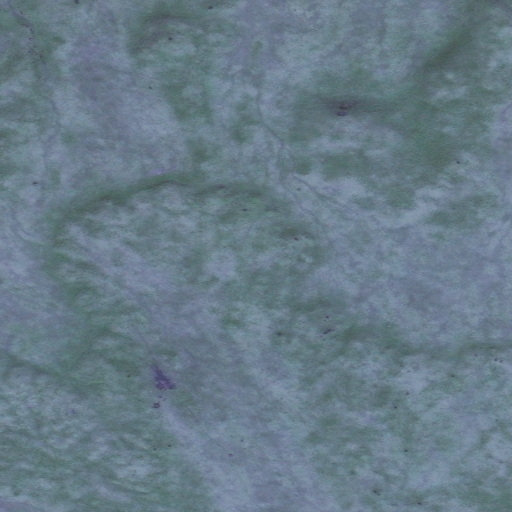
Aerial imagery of cape in Alaska named Twinlava Point containing only unknown